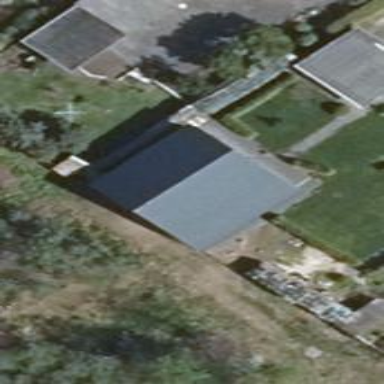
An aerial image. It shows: Building with gabled roof oriented along and colored green.